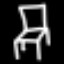
Label: chair